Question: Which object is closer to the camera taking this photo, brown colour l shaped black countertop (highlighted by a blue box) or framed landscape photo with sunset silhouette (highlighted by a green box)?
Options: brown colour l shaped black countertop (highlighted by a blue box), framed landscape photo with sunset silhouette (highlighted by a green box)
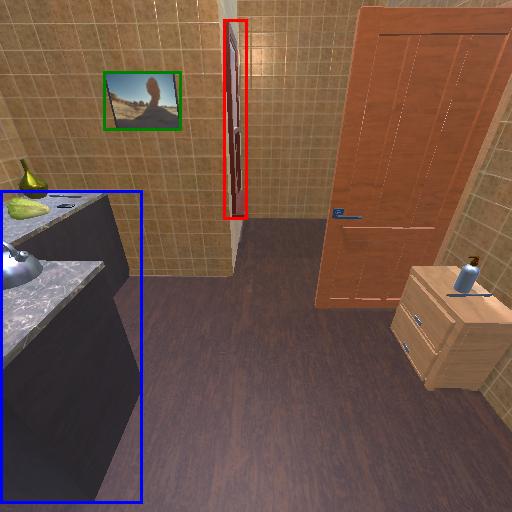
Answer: brown colour l shaped black countertop (highlighted by a blue box)